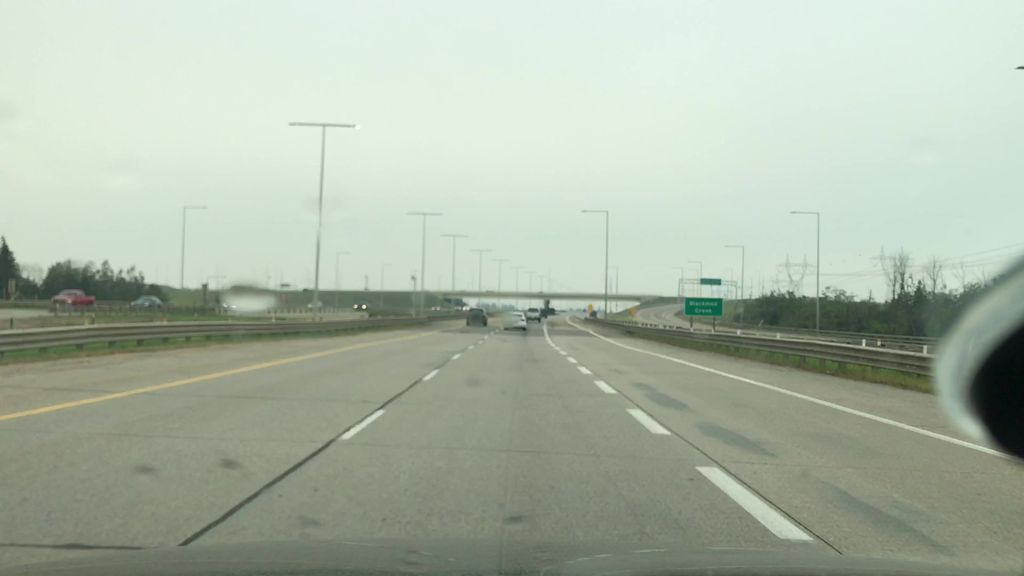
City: edmonton